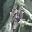
Label: 7